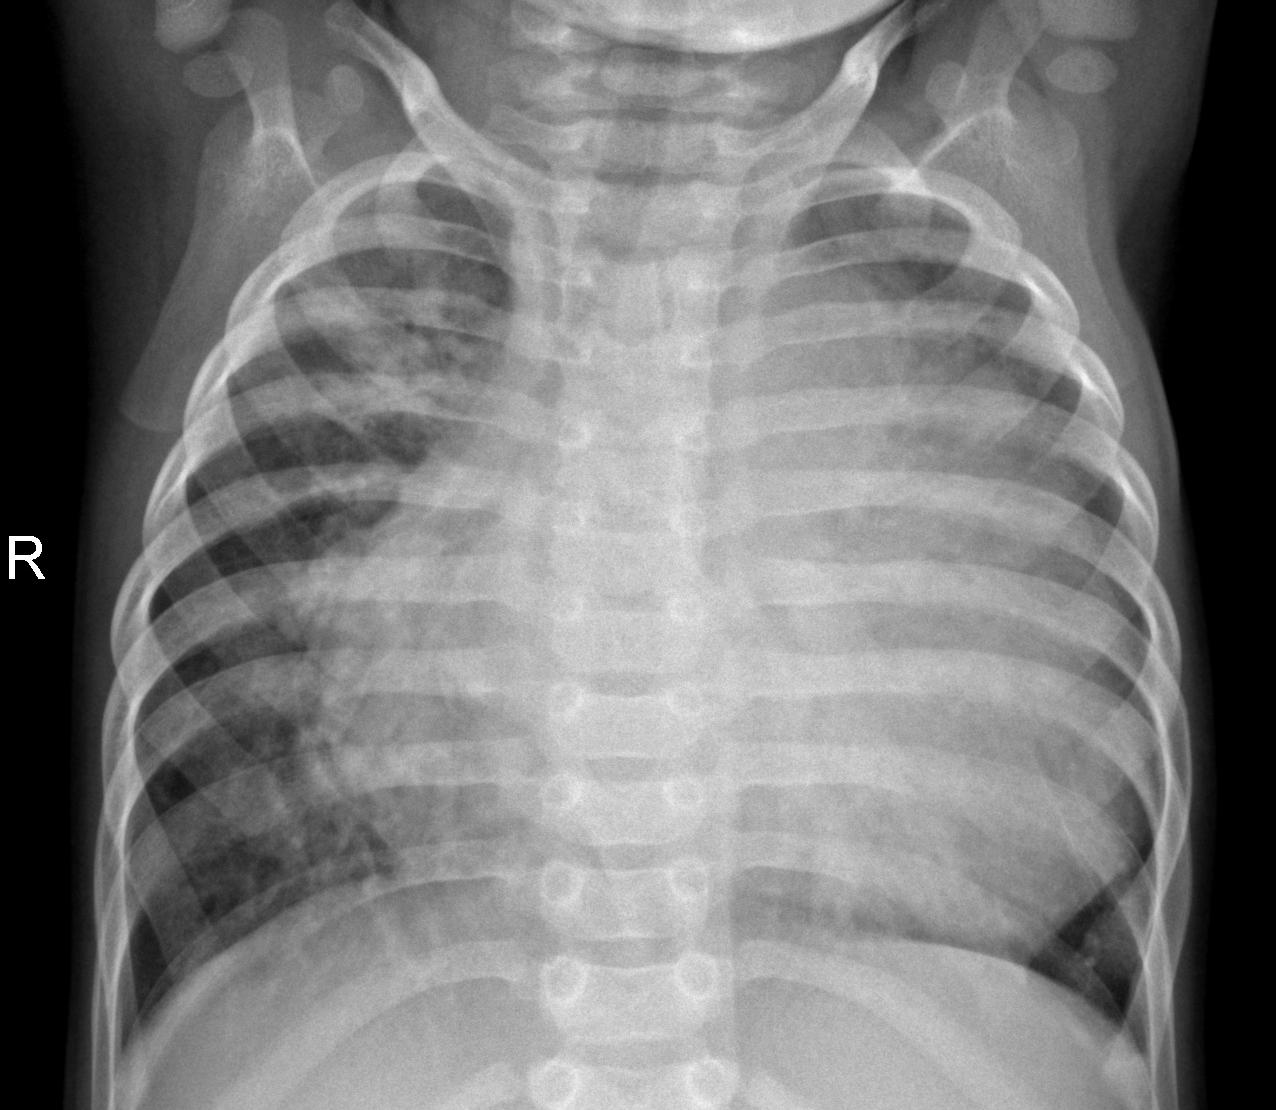
Diagnosis: PNEUMONIA